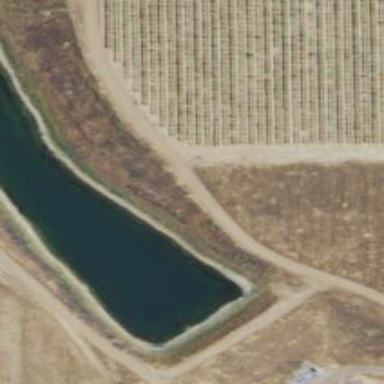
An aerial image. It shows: Pond which serves as water storage reservoir.